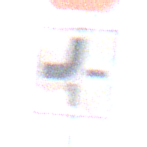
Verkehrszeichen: VerlaufVorfahrtsstrasse2
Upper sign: Stop
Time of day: MorningAfternoon
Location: Outdoor (RoadRail)
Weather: PartlyCloudy
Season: NotSpecified
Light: Natural